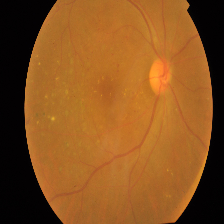
Diabetic retinopathy grade: Proliferative DR